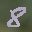
Label: 8